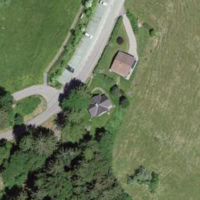
EUNIS habitat code: 25
Species observed at this site:
Vicia sepium
Ajuga reptans
Plantago major
Euonymus europaeus
Urtica dioica
Filipendula ulmaria